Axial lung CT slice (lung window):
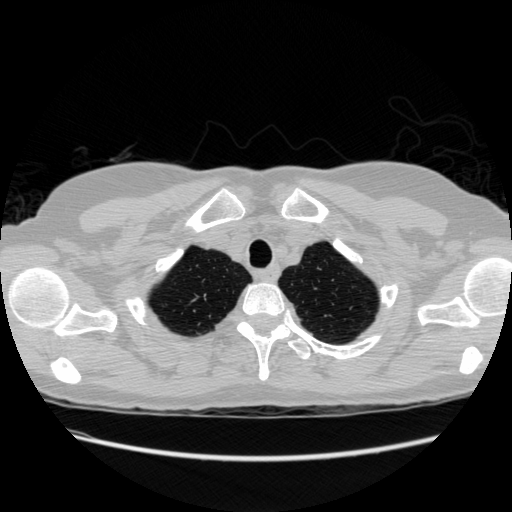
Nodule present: no